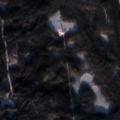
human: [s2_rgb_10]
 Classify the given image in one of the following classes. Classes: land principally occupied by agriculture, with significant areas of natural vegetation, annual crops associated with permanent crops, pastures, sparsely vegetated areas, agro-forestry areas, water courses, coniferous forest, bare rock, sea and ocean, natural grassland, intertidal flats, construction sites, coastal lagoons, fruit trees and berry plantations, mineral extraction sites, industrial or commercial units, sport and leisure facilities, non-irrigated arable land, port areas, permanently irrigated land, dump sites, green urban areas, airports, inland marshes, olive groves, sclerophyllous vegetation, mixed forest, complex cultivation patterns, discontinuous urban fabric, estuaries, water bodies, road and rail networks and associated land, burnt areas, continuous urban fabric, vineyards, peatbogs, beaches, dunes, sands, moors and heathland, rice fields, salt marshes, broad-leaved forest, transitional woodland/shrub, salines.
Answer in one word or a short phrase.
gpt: coniferous forest, mixed forest